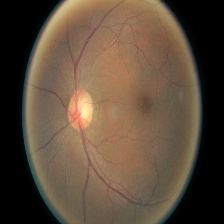
Diabetic retinopathy grade: Moderate